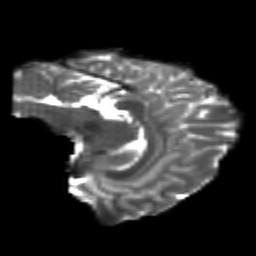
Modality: T2w
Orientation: sagittal
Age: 20
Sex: female
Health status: healthy
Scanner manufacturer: philips
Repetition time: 7.385 s
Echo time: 0.08599 s